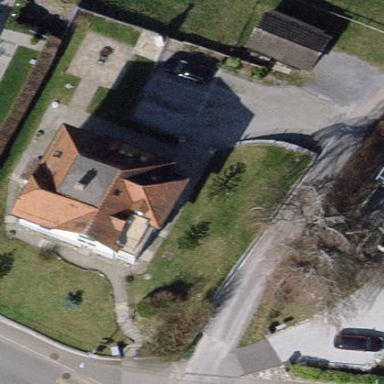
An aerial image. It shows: Residential building with unique quadruple saltbox roof shape.